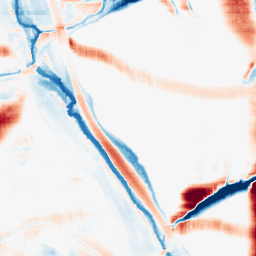
Category: morphological
Decomposition family: morphological_rect
Decomposition parameters: operation: average
width: 50
height: 20
Upsampling method: sinc_blackman
Upsampling parameters: scale: 4
kernel_size: 8
Upsampling scale: 4